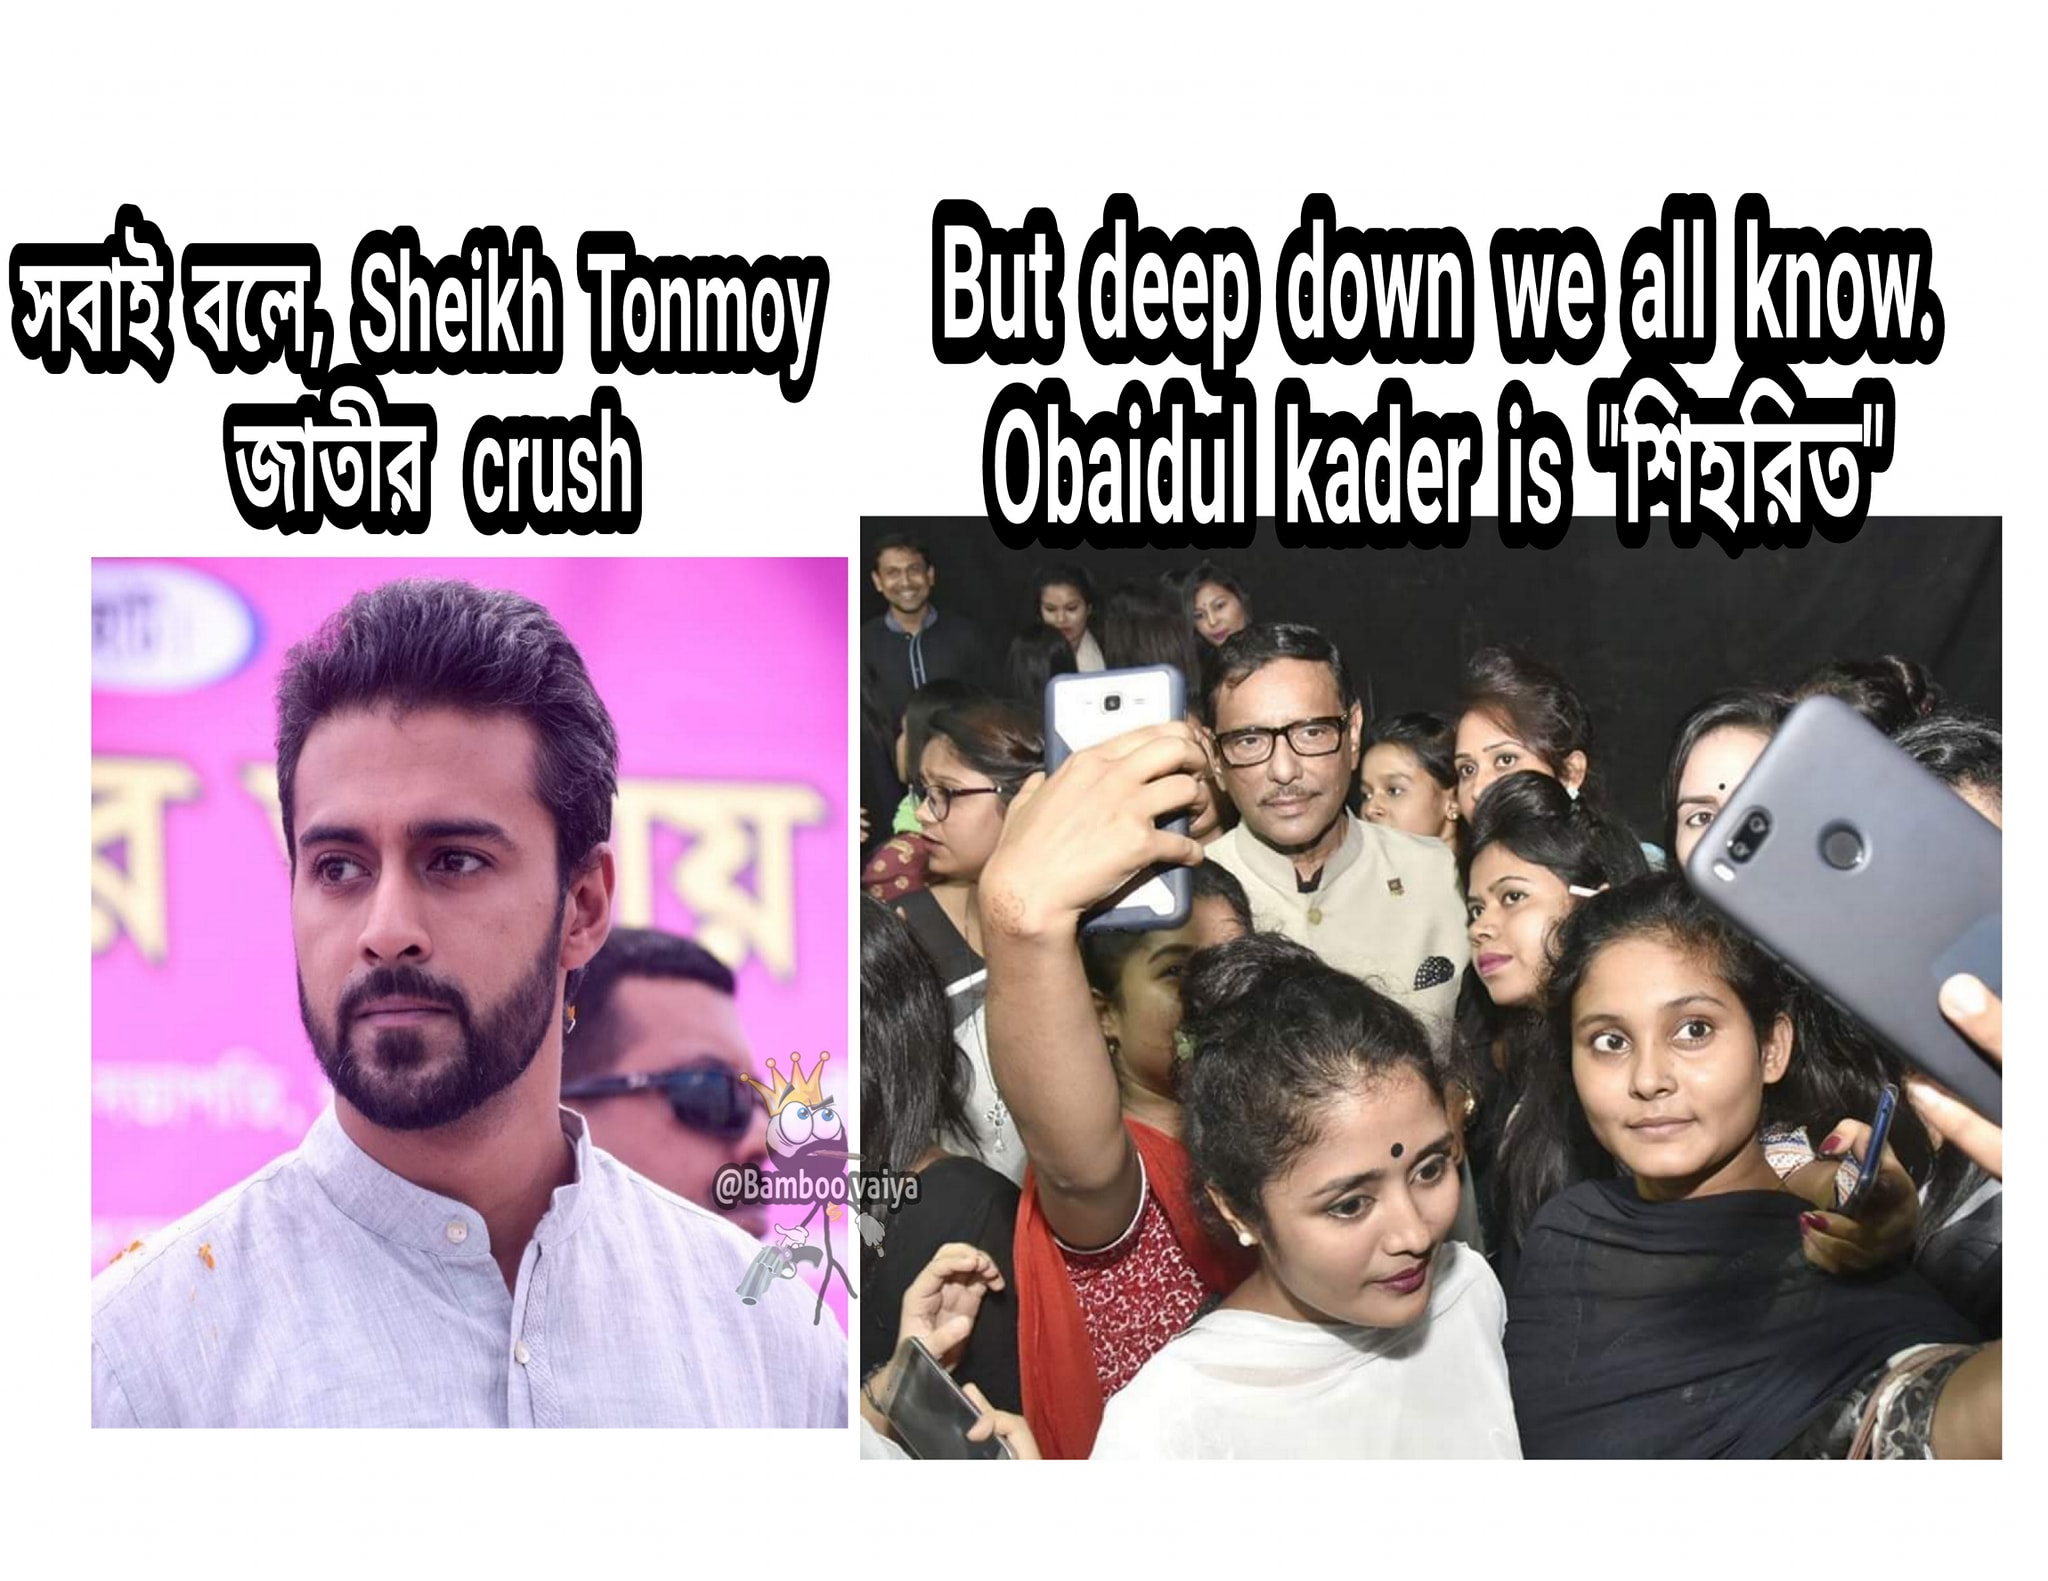
Caption: সবাই বলে, Sheikh Tonmoy  জাতীর crush    But deep down we all know, Obaidu kader is "শিহরিত"
Label: non-hate